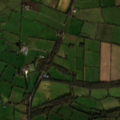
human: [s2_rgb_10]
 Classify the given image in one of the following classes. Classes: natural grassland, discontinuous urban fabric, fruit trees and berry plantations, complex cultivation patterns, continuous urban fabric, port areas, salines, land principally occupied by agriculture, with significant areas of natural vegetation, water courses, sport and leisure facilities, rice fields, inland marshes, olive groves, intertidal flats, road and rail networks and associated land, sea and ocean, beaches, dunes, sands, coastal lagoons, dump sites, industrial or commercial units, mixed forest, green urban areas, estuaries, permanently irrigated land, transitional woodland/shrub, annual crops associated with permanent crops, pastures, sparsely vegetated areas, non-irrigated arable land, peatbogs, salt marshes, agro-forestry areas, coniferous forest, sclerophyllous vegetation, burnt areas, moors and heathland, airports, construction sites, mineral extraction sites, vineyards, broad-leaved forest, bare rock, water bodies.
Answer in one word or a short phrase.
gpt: pastures, broad-leaved forest